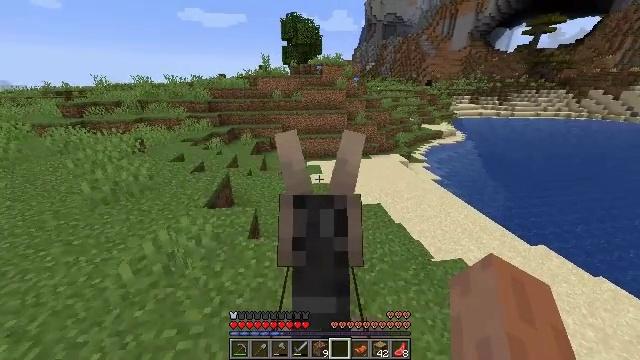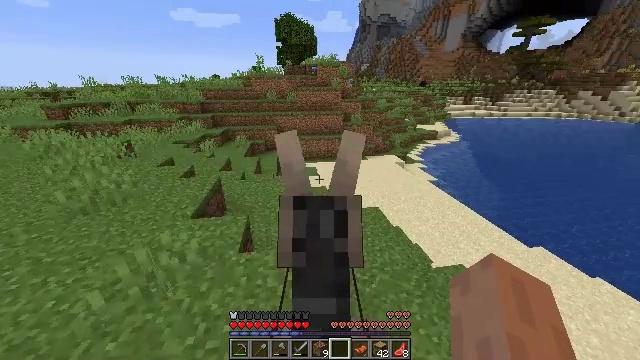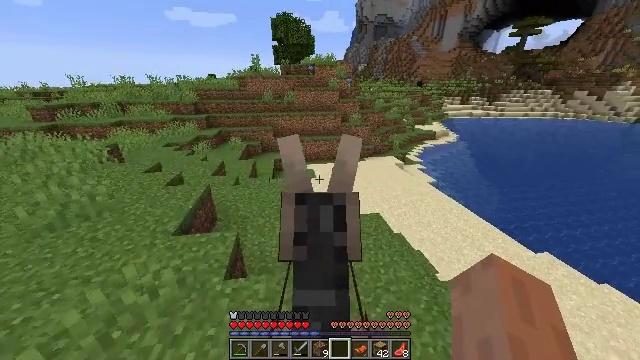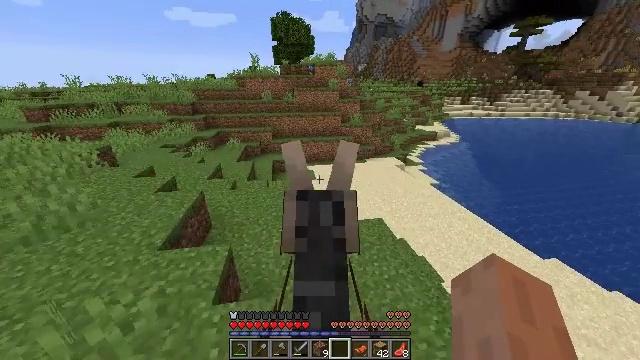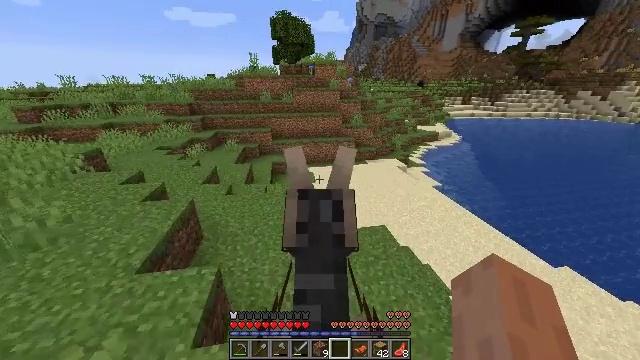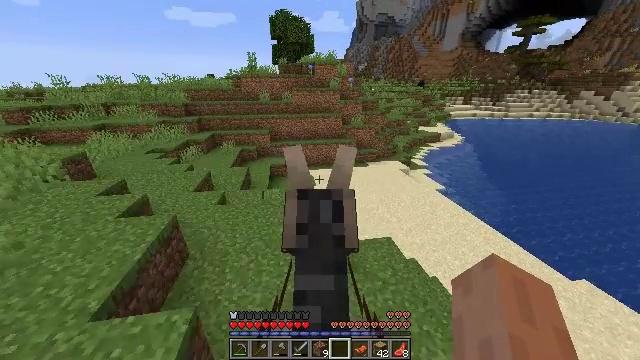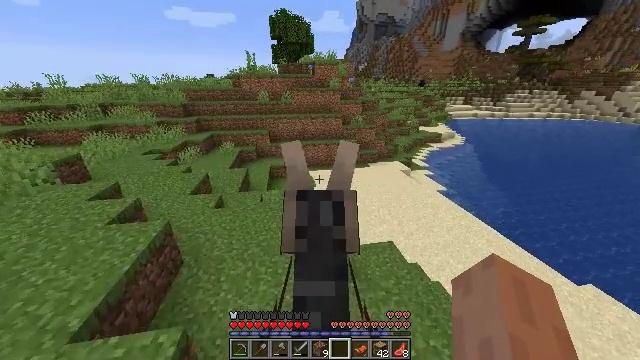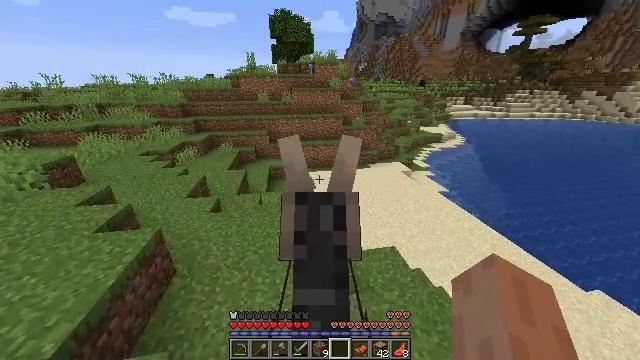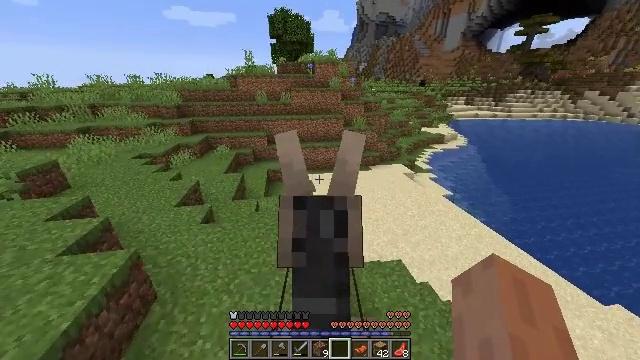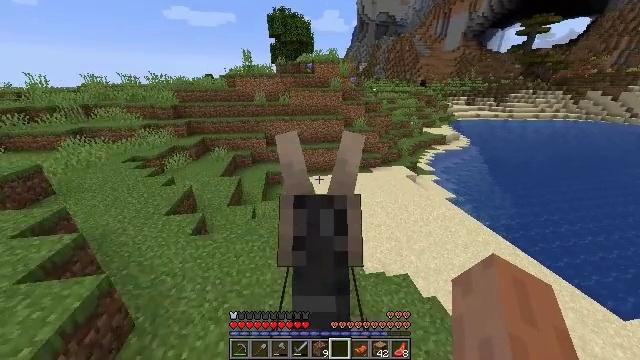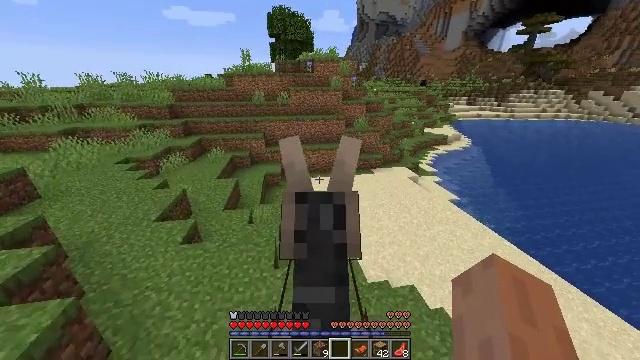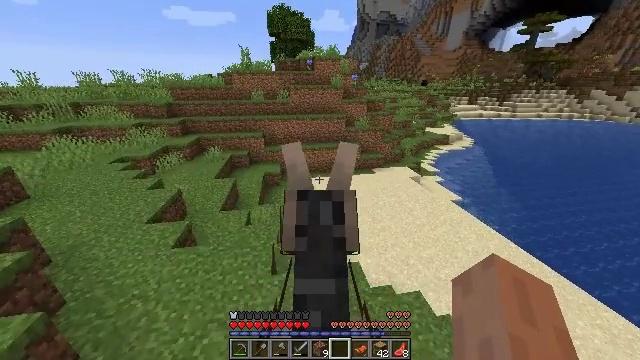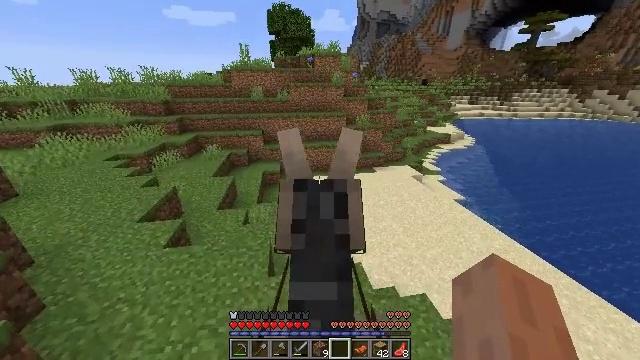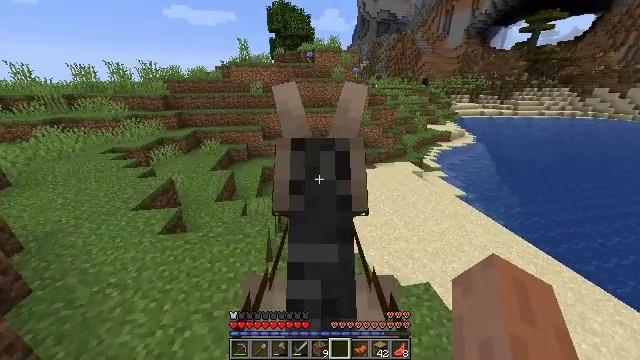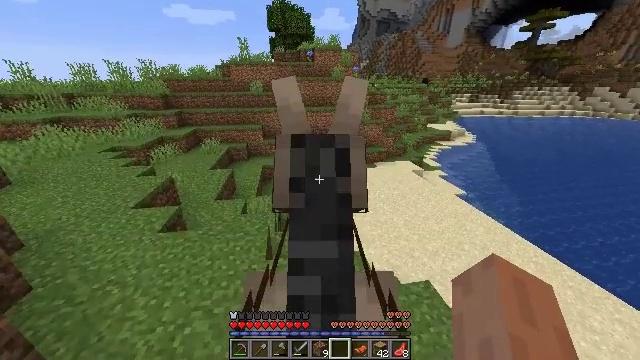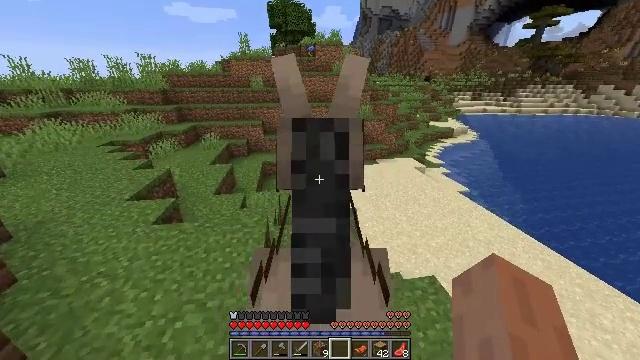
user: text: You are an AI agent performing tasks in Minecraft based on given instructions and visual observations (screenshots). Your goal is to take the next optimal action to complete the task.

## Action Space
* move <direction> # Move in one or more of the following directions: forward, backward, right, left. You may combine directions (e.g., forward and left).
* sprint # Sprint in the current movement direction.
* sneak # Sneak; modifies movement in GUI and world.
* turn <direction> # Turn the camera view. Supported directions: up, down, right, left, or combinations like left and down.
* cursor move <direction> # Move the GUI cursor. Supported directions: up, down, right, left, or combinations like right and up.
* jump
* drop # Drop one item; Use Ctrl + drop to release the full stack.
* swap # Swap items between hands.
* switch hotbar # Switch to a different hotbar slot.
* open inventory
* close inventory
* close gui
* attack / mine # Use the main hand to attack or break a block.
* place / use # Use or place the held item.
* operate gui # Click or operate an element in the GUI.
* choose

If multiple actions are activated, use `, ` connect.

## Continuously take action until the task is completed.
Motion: motion action
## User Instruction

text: Break the coarse dirt block.
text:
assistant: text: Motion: move forward, sprint, jump
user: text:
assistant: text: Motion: move forward, sprint, jump
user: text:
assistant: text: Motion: move forward, sprint, jump
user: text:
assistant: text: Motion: move forward, sprint, jump
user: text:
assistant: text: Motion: move forward, sprint, jump
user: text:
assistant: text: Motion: move forward, sprint, jump
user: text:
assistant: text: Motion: move forward, sprint, jump
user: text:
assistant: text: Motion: move forward, sprint, jump
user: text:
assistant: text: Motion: move forward, sprint, jump
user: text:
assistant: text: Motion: move forward, sprint, jump
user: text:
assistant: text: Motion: move forward, sprint
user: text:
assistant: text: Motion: move forward, sprint
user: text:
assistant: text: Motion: move forward, sprint
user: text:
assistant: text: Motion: move forward, sprint
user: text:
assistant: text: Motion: move forward, sprint
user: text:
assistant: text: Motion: move forward, sprint
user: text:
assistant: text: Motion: move forward, sprint, turn left
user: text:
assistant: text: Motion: move forward, sprint, turn left
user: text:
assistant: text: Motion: move forward, sprint, turn left
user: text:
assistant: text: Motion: move forward, sprint, turn left
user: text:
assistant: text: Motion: move forward, sprint, turn left
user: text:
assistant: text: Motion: move forward, sprint, turn left
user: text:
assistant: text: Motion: move forward, sprint, turn left
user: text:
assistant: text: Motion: move forward, sprint
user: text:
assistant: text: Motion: move forward, sprint
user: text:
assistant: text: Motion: move forward, sprint
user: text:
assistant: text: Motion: move forward, sprint
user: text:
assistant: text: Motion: move forward, sprint
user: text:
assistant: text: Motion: move forward, sprint
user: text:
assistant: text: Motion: move forward, sprint